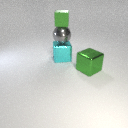
large gray metal sphere below small green rubber cube